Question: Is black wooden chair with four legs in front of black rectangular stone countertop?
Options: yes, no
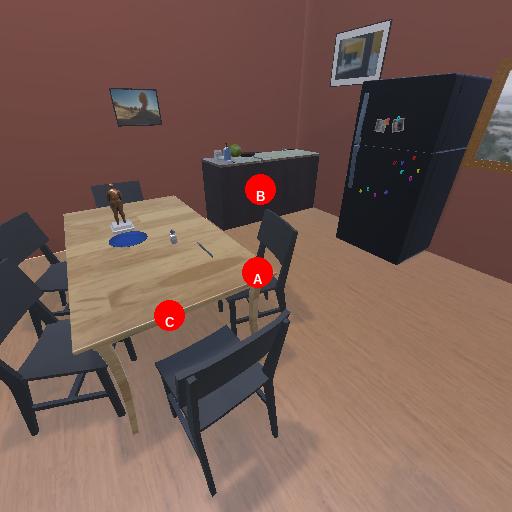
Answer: yes